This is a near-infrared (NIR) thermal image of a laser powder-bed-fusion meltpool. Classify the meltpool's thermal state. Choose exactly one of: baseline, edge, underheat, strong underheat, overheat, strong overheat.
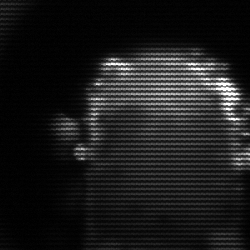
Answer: baseline